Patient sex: F
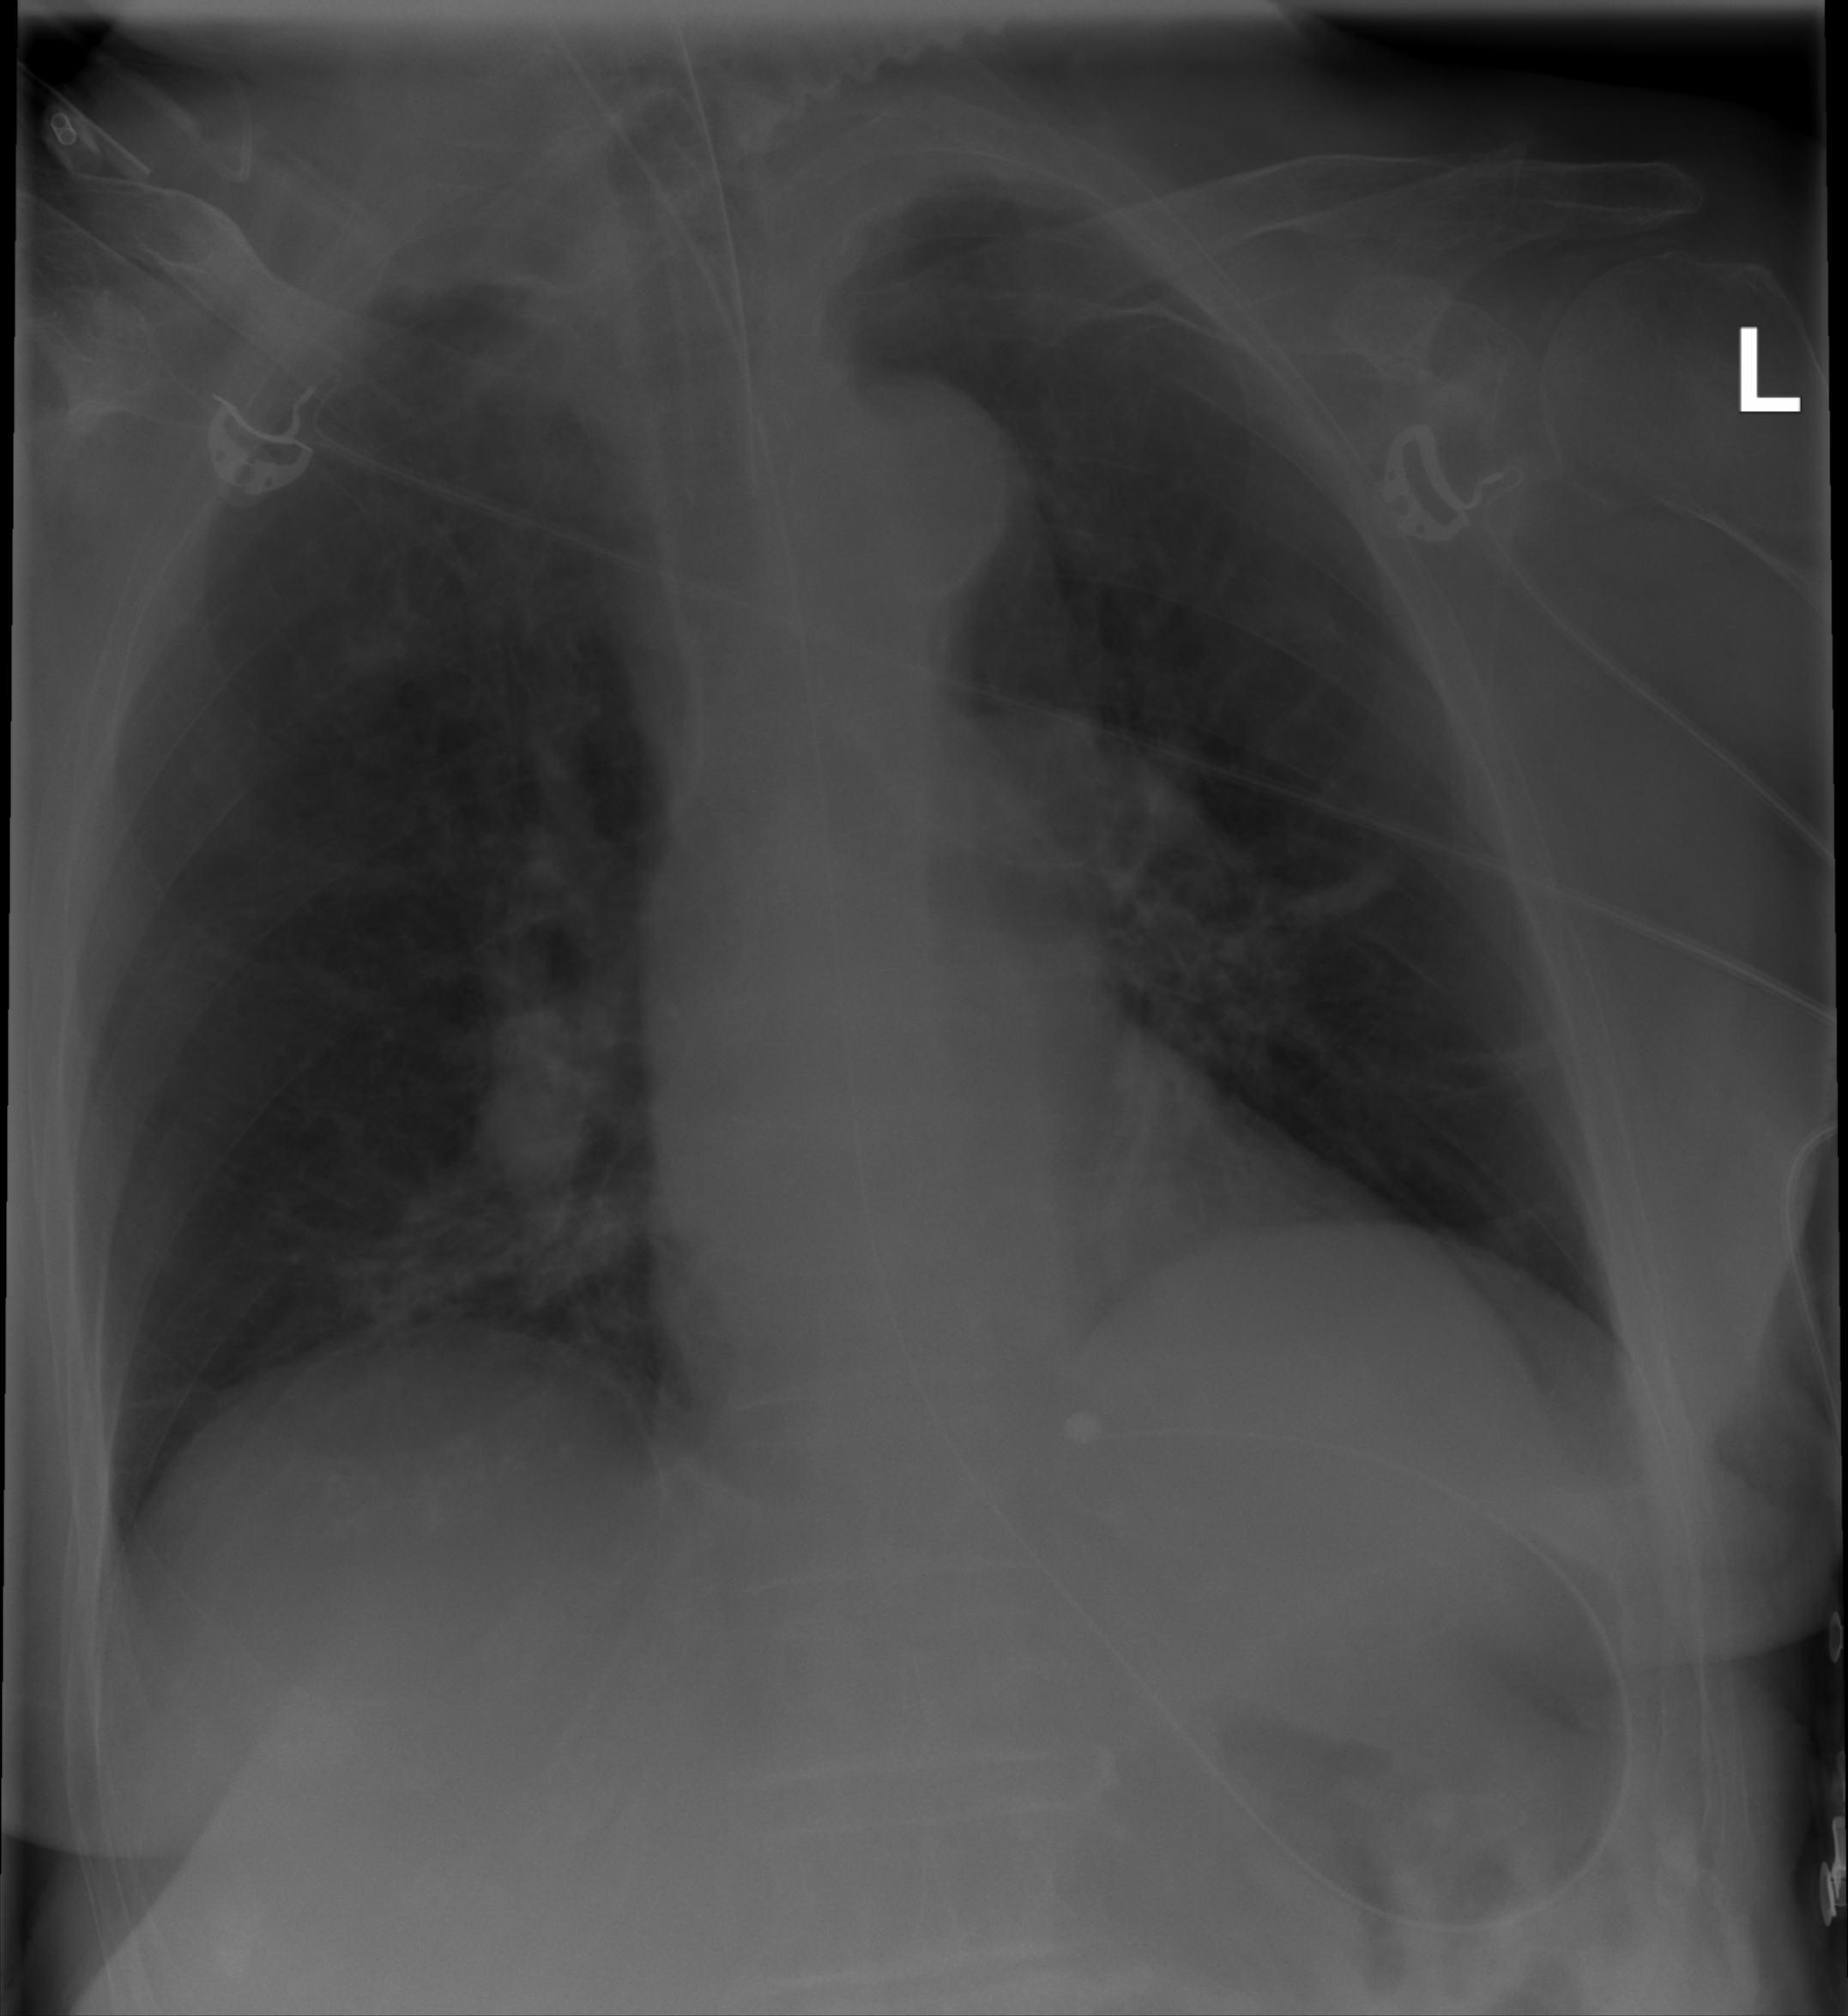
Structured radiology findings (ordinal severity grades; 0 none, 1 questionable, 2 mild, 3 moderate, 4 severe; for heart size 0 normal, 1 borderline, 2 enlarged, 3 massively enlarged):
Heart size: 2
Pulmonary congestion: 0
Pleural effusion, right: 0
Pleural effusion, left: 0
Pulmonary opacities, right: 2
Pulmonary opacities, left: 0
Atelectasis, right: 2
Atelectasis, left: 2